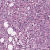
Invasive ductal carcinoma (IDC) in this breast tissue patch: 1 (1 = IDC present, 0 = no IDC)